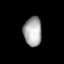
Tissue: lung
Cell type: Fibroblasts
Senescence score: 0.5794
Nuclear area (px): 520
Mean DAPI intensity: 168.244